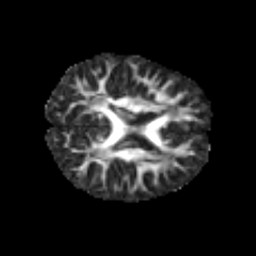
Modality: FA
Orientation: axial
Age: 6
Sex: male
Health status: healthy